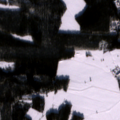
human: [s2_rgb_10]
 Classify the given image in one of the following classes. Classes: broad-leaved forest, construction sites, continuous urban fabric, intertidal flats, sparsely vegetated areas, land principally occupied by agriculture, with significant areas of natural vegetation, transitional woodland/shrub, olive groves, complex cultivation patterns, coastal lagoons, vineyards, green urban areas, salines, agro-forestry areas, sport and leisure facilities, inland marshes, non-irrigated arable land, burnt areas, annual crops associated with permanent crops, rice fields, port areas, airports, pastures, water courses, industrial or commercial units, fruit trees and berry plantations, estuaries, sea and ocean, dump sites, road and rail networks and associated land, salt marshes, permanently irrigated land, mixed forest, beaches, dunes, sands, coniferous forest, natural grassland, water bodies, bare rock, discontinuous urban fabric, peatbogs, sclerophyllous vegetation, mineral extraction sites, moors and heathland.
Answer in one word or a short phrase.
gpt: discontinuous urban fabric, non-irrigated arable land, land principally occupied by agriculture, with significant areas of natural vegetation, coniferous forest